Question: I'm currently tring to sort a tab into multiple tab.
Point is to "recreate" loto carboard such as:

So basically i'm getting all my numbers from a txt file sorted this way :
I need to get them, save them into a tab then sort them into multiple tab in order to get them correctly. In the end i have to export them into a csv file, which is not so hard here.
I've tried many things, in vain. Here, i'm able to get all my datas, save them into one tab. Now i must split them into three tab of 9 values, and compare the value beetween the three tab in order to make it like a loto carboard.
*exemple: if the value of the first column of the tab is > 10 i have to shift the value into the next column and put 0 in the previous one.
Just like a loto carboard.
Here's my code so far :
'''
#include <stdlib.h>
#include <stdio.h>
#define Taille_Max 28
#define NBLIGNES 3
//Declaration variables
FILE* fichierTxt = NULL;
FILE* fichierCsv = NULL;
int chaine[Taille_Max] = { 0 };
int i = 0;
struct carton {
char* numeroCarton[5];
int ligne1[9] = { 0 }, linge2[9] = { 0 }, ligne3[9] = { 0 };
};
int main()
{
//Creation carton
struct carton Carton;
//Ouvre fichier lecture et ecriture
fichierTxt = fopen("DESCAR.txt", "r");
fichierCsv = fopen("DESCAR.csv", "w");
//T fichierTxt
if (fichierTxt != NULL) {
for (i = 0; i < NBLIGNES; i++) {
//Recupere toute la chaine
fscanf(fichierTxt, "%d;%d;%d;%d;%d;%d;%d;%d;%d;%d;%d;%d;%d;%d;%d;%d", &chaine[0],
&chaine[1], &chaine[2], &chaine[3], &chaine[4], &chaine[5], &chaine[6], &chaine[7], &chaine[8], &chaine[9],
&chaine[10], &chaine[11], &chaine[12], &chaine[13], &chaine[14], &chaine[15]);
for (int c = 0; c < sizeof(Carton.ligne1); c++) {
if ()
Carton.ligne1[c] = chaine[c];
}
printf("%d %d %d %d %d %d %d %d %d", Carton.ligne1[0],
Carton.ligne1[1], Carton.ligne1[2], Carton.ligne1[3], Carton.ligne1[4], Carton.ligne1[5], Carton.ligne1[6], Carton.ligne1[7], Carton.ligne1[8]);
/* if (chaine[1] > 10 || chaine[5] > 10 || chaine [10] > 10) {
for (int n = sizeof(chaine) ; n > 0; n--) {
chaine[n+1] = chaine[n];
}
chaine[1] = 0;
chaine[5] = 0;
chaine[10] = 0;
}
if (chaine[2] > 20 || chaine[6] > 20 || chaine[11] > 20) {
for (int n = sizeof(chaine); n > 0; n--) {
chaine[n + 1] = chaine[n];
}
chaine[2] = 0;
chaine[6] = 0;
chaine[11] = 0;
}
//Affiche la chaine
printf("%d
%d %d %d %d %d
%d %d %d %d %d
%d %d %d %d %d
", chaine[0],
chaine[1], chaine[2], chaine[3], chaine[4], chaine[5], chaine[6], chaine[7], chaine[8], chaine[9],
chaine[10], chaine[11], chaine[12], chaine[13], chaine[14], chaine[15]);
}
fclose(fichierTxt);
}
else {
printf("Impossible d'ouvrir le fichier txt");
}
// fichierCSV
/*if (fichierCsv != NULL) {
fputs(chaine, fichierCsv);
}
else {
printf("Impossible d'ouvrir ou d'ecrire dans le fichier");
}
*/
return 0;
}
'''
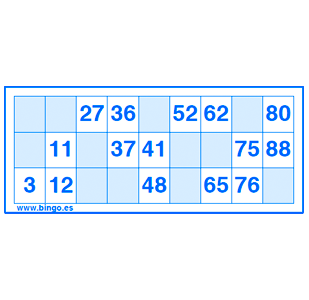
Answer: OK, so here's how I would approach this.
By the way, when you say "tab", the word you're looking for is "array".
---
Assumptions (I'm not familiar with bingo/lotto cards!):
- - - -
---
'''
#include <stdlib.h>
#include <stdio.h>
#include <string.h>
typedef struct card card;
struct card {
int id;
int num[3][5];
card *nxt_card;
};
int main(int argc, char *argv[]) {
FILE *fileTxt = NULL;
FILE *fileCsv = NULL;
card *first_card = NULL;
fileTxt = fopen("cards.txt", "r");
fileCsv = fopen("cards.csv", "w+"); // create file if it doesn't exist
if(fileTxt) {
char buffer[128];
while(fgets(buffer, sizeof(buffer), fileTxt)) { // read line-by-line
if(strlen(buffer) <= 3) continue; // skip blanks
card c; // format data into a struct on the stack
memset(&c, 0, sizeof(card));
if(sscanf(buffer, "%d;%d;%d;%d;%d;%d;%d;%d;%d;%d;%d;%d;%d;%d;%d;%d", &c.id, &c.num[0][0], &c.num[0][1], &c.num[0][2], &c.num[0][3], &c.num[0][4],
&c.num[1][0], &c.num[1][1], &c.num[1][2], &c.num[1][3], &c.num[1][4], &c.num[2][0], &c.num[2][1], &c.num[2][2], &c.num[2][3], &c.num[2][4]) < 16) {
printf("Could not process a card.
");
continue;
} else {
// copy the struct to the heap
card *s = malloc(sizeof(card));
if(s) {
memcpy(s, &c, sizeof(card));
if(!first_card) {
first_card = s;
} else {
card *i = first_card;
while(i->nxt_card) i = i->nxt_card;
i->nxt_card = s;
}
s = NULL;
} else {
printf("Memory allocation error!
");
continue;
}
}
}
fclose(fileTxt);
if(!fileCsv) printf("Error opening CSV file for writing.
");
// traverse the linked list
card *c = first_card;
while(c) {
// test for duplicate numbers in a card here, if required!
printf("
Card #%05i:
", c->id);
if(fileCsv) fprintf(fileCsv, "%05i
", c->id);
for(int row=0; row<3; row++) {
// sort row elements ascending here, if required!
int l = 0; // keep track of numbers per row
for(int col=0; col<9; col++) {
if(l == 5) { // print empty columns after 5 numbers are in a row
printf("| ");
} else {
if((c->num[row][l]) < (col+1)*10) {
// print the lth element in its appropriate column
printf("|%2i", c->num[row][l]);
if(fileCsv) fprintf(fileCsv, "%i", c->num[row][l]);
l++;
} else printf("| "); // print empty middle columns
}
if(fileCsv && col<8) fprintf(fileCsv, ","); // skip empty extra column in csv
}
printf("|
"); // next row (with dividers in middle)
if(row < 2) printf("----------------------------
");
if(fileCsv) fprintf(fileCsv, "
");
}
if(fileCsv) fprintf(fileCsv, "
");
c = c->nxt_card;
}
printf("
");
if(fileCsv) fclose(fileCsv);
// free allocated heap
card *i, *j;
for(i = first_card; i != NULL; i = j){
j = i->nxt_card;
free(i);
}
i = NULL; j = NULL;
} else printf("Could not open the cards data file.
");
return 0;
}
'''
---
cards.txt
'''
00001;12;26;37;52;66;02;18;27;53;76;09;38;48;61;82
00002;29;40;67;70;85;02;14;48;54;65;13;28;30;75;89
'''
stdout
'''
Card #00001:
| |12|26|37| |52|66| | |
----------------------------
| 2|18|27| | |53| |76| |
----------------------------
| 9| | |38|48| |61| |82|
Card #00002:
| | |29| |40| |67|70|85|
----------------------------
| 2|14| | |48|54|65| | |
----------------------------
| |13|28|30| | | |75|89|
'''
cards.csv
'''
00001
,12,26,37,,52,66,,
2,18,27,,,53,,76,
9,,,38,48,,61,,82
00002
,,29,,40,,67,70,85
2,14,,,48,54,65,,
,13,28,30,,,,75,89
'''